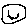
Label: smiley face